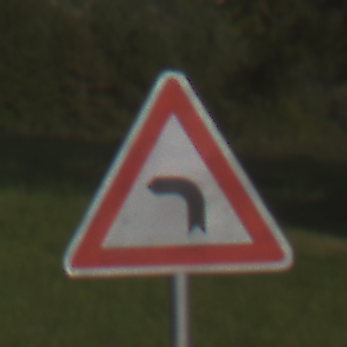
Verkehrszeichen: KurveLinks
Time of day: MorningAfternoon
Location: Outdoor (Nature)
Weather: PartlyCloudy
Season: NotSpecified
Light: Natural